Question: I expect I'll be able to make a work around but I can't for the life of me understand why this code is not functioning correctly and allowing duplicate entries to be added to the List.
The 'if' statement condition is never met, even when I drag identical files in from the same location. I don't understand why the "Contains" method isn't matching them up.

'''
public class Form1:Form {
private List<FileInfo> dragDropFiles = new List<FileInfo>();
private void Form1_DragDrop(object sender, DragEventArgs e) {
try {
if (e.Data.GetDataPresent(DataFormats.FileDrop)) {
string[] files =
(string[])e.Data.GetData(DataFormats.FileDrop);
OutputDragDrop(files);
}
}
catch { }
}
private void Form1_DragEnter(object sender, DragEventArgs e) {
if (e.Data.GetDataPresent(DataFormats.FileDrop))
e.Effect = DragDropEffects.Copy;
else
e.Effect = DragDropEffects.None;
}
private void OutputDragDrop(string[] files) {
try {
foreach (string file in files) {
FileInfo fileInfo = new FileInfo(file);
if (dragDropFiles.Contains(fileInfo)) {
dragDropFiles.Remove(fileInfo);
}
dragDropFiles.Add(fileInfo);
}
PopulateContextMenu();
}
catch { }
}
}
'''
I thought I had found another method in which to achieve this using "Distinct"
However, it appears 'checkedDragDropFiles' & 'dragDropFiles' have the same amount of entries, including duplicates, except when 'dragDropFiles' is displayed in a 'ListBox' it doesn't show them. Why does it do this?
I need to prevent any duplicated list entries, as I would be programmatically creating a menu based off of the list data.
'''
private void OutputDragDrop(string[] files)
{
try
{
foreach (string file in files)
{
FileInfo fileInfo = new FileInfo(file);
//if (dragDropFiles.Contains(fileInfo))
//{
// dragDropFiles.Remove(fileInfo);
//}
dragDropFiles.Add(fileInfo);
}
List<FileInfo> checkedDragDropFiles = dragDropFiles.Distinct().ToList();
debugList.DataSource = checkedDragDropFiles;
debugList2.DataSource = dragDropFiles;
//PopulateContextMenu();
}
catch { }
}
'''
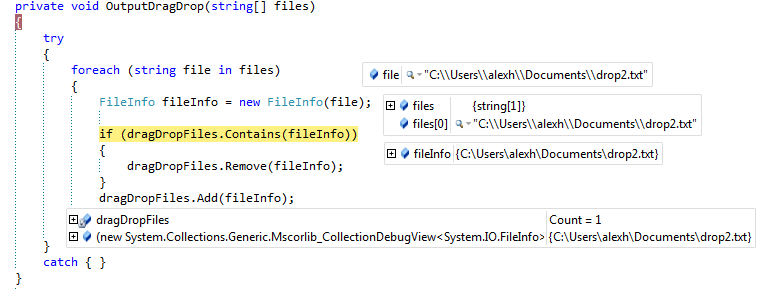
Answer: 'List<T>' does indeed allow duplicates.
In the case of 'FileInfo', the 'Contains' method will be checking whether the references are the same, but as you are fetching a completely set of 'FileInfo', the references are different.
You need to use the overload of 'Contains' that takes an 'IEqualityComparer' - see <URL>.
You can also use <URL>.